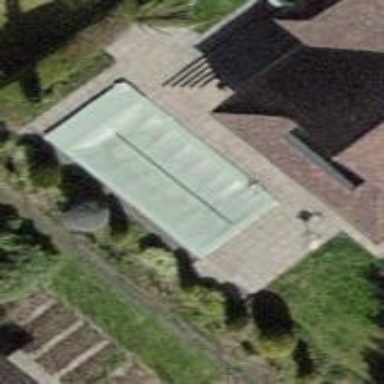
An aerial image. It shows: Swimming pool located in leisure land.